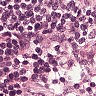
Metastatic tissue present: no